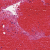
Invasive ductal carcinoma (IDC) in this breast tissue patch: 0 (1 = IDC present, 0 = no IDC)